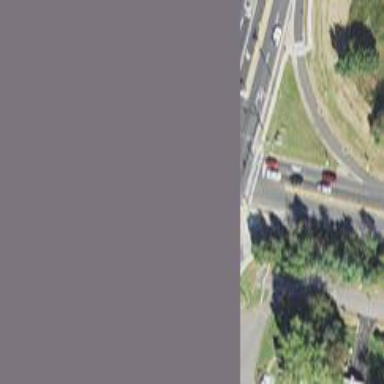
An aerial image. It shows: Trunk link highway.